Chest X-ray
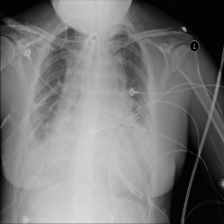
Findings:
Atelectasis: negative
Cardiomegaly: negative
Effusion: negative
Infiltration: negative
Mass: negative
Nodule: negative
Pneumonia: negative
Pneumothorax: negative
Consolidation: negative
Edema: negative
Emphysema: negative
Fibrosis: negative
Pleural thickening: negative
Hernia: negative